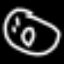
Label: donut